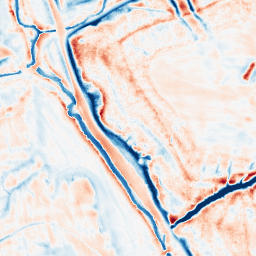
Category: edge_preserving
Decomposition family: bilateral
Decomposition parameters: d: 21
sigma_color: 75
sigma_space: 25
Upsampling method: quartic
Upsampling parameters: scale: 8
Upsampling scale: 8